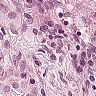
Metastatic tissue present: yes